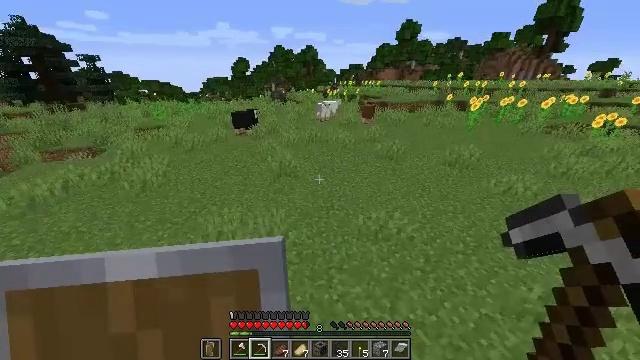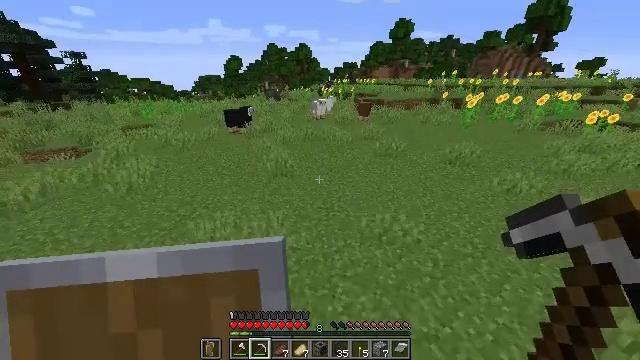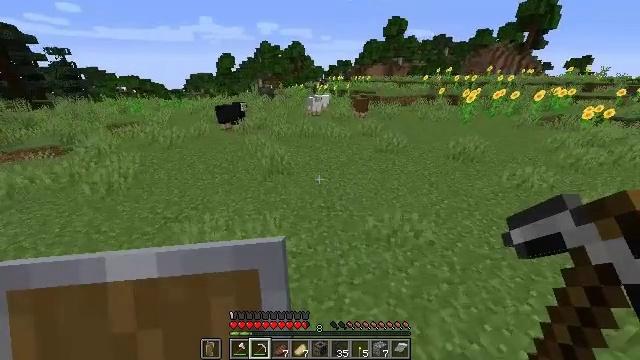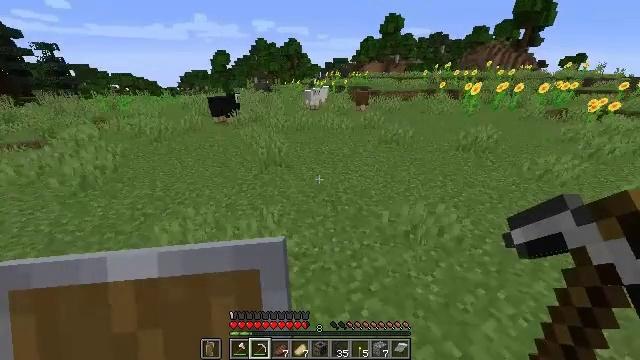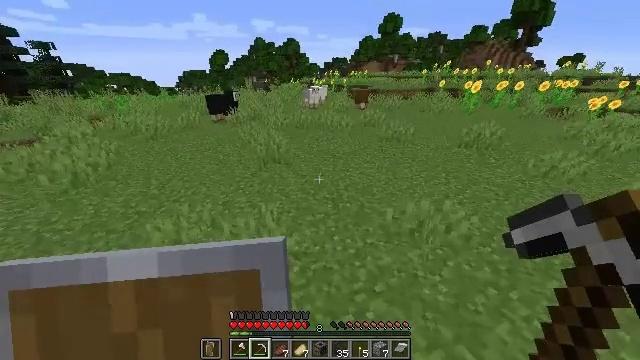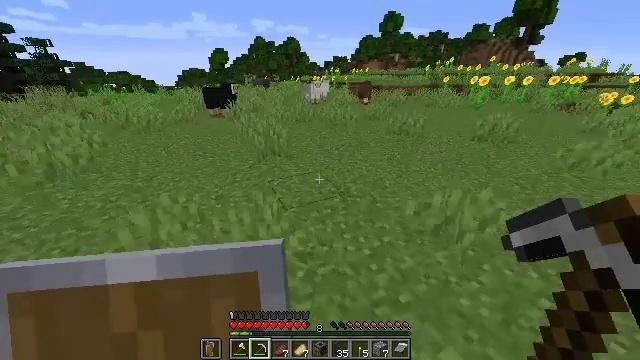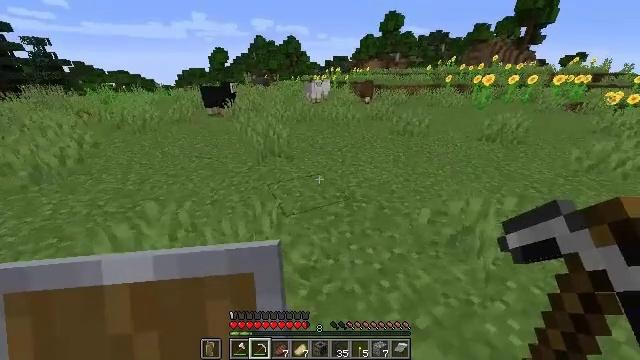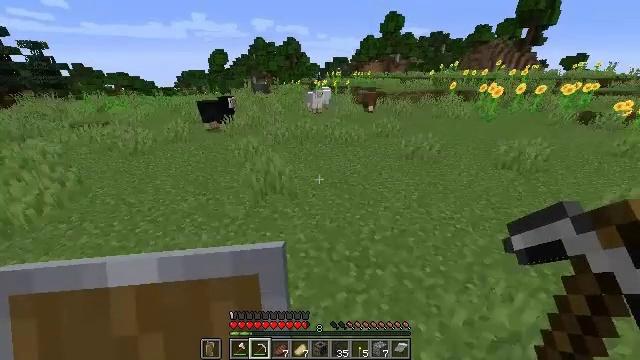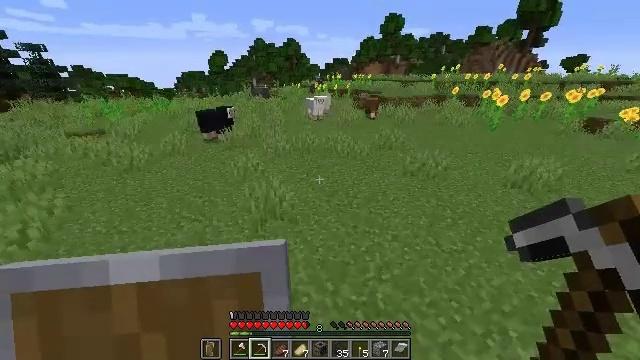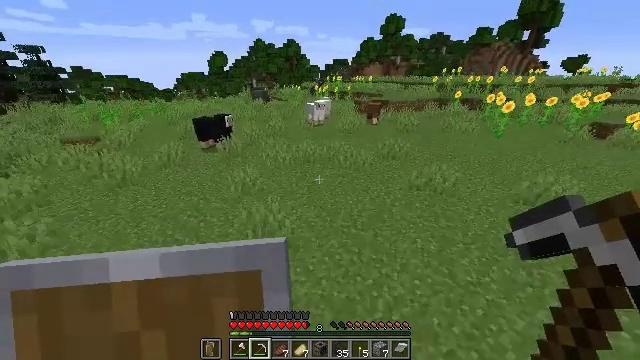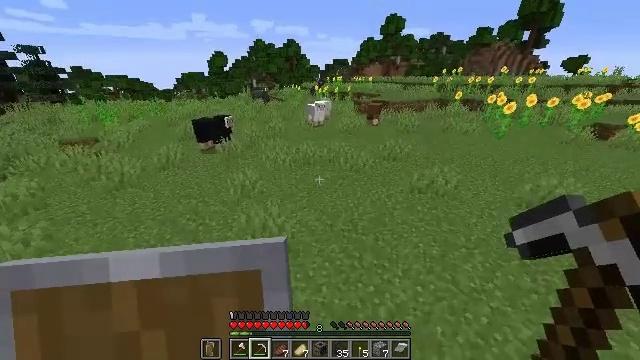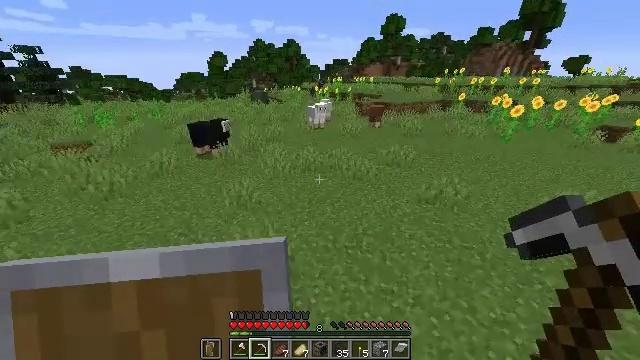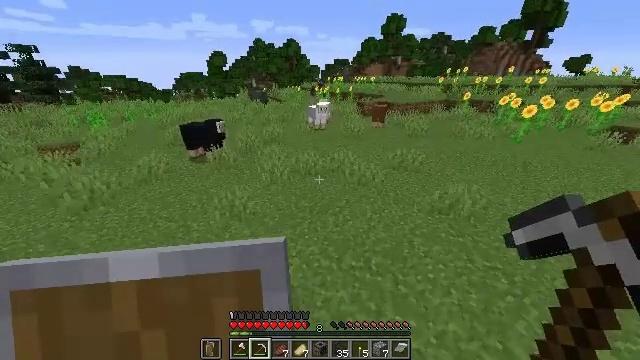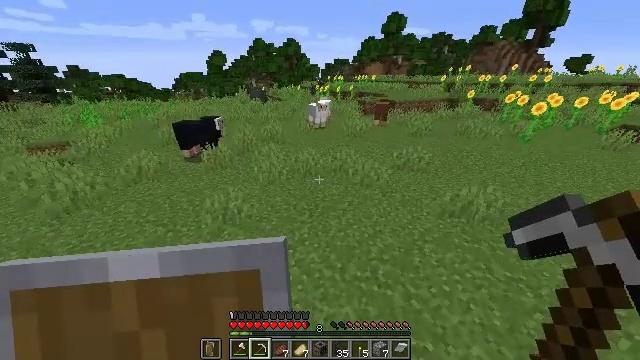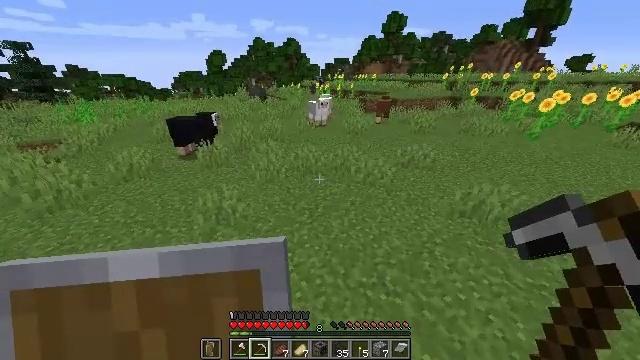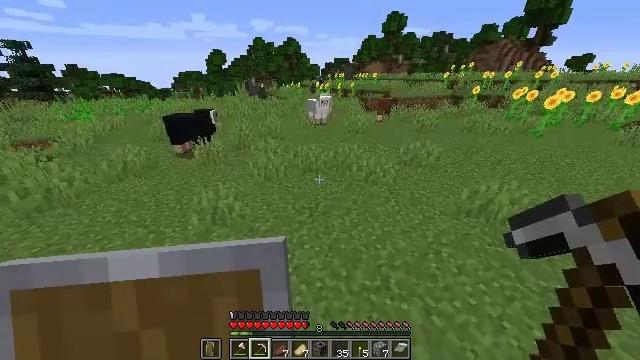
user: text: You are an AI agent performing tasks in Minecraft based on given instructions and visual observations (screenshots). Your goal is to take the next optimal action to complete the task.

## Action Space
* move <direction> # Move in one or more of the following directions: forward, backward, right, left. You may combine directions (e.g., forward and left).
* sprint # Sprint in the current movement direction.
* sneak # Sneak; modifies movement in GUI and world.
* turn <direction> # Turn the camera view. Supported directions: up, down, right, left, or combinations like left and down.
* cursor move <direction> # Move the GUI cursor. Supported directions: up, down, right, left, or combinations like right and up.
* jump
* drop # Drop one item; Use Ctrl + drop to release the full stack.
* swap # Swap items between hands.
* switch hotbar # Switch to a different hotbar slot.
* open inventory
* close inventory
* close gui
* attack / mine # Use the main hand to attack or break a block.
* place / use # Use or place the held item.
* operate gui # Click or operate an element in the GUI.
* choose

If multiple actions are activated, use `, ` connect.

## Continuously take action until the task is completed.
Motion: motion action
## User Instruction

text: Mine the grass in the plains.
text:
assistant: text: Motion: move forward, turn right, jump
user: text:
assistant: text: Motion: move forward, turn right, jump
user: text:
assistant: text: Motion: move forward, jump
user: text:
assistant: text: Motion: move forward, jump
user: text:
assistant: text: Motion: move forward, jump
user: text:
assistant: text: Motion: move forward, jump
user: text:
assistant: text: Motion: move forward, jump
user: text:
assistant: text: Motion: move forward, jump
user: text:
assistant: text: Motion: move forward, jump
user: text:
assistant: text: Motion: move forward, jump
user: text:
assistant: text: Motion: move forward, jump
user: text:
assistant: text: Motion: move forward, jump
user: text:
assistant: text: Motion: move forward, jump
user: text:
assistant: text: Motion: move forward, jump
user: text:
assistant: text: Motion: move forward, jump
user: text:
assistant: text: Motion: move forward, jump
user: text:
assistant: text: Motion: move forward, jump
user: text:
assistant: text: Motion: move forward, jump
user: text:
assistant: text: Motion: move forward, jump
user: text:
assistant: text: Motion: move forward, jump
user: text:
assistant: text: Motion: move forward and move right, jump
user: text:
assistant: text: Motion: move forward and move right, jump
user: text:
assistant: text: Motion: move forward and move right, jump
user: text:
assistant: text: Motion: move forward and move right, jump
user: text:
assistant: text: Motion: move forward and move right, jump
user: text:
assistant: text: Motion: move forward and move right, jump
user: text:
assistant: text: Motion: move forward and move right, jump
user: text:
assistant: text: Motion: move forward and move right, jump
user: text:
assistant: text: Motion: move forward and move right, jump
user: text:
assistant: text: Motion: move forward and move right, jump